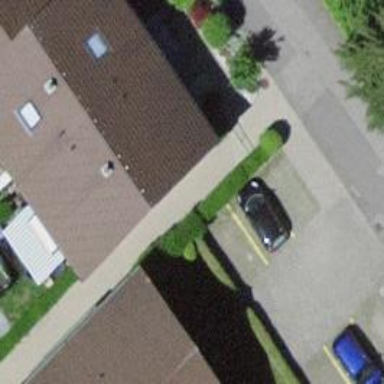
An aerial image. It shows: Terrace building.